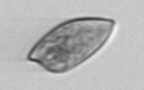
Label: Prorocentrum_dentatum